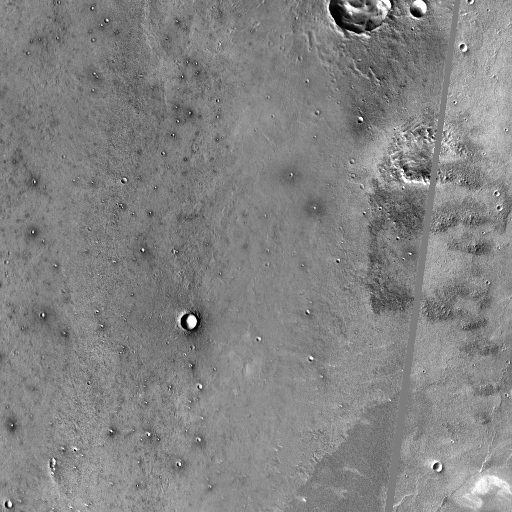
Crater classes present: Background, Other, Layered, Secondary